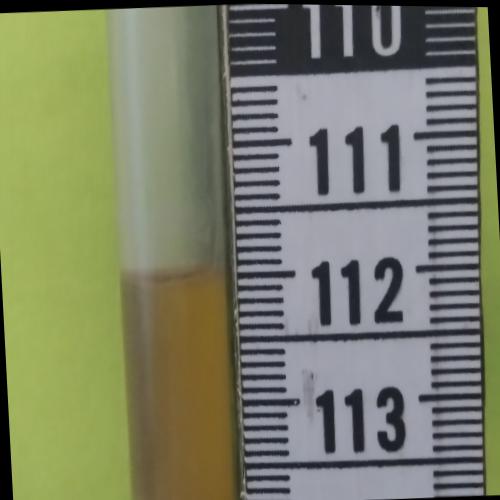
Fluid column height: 112.0 cm